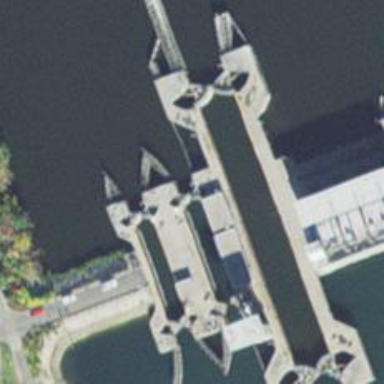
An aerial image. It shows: Lock gate on waterway.